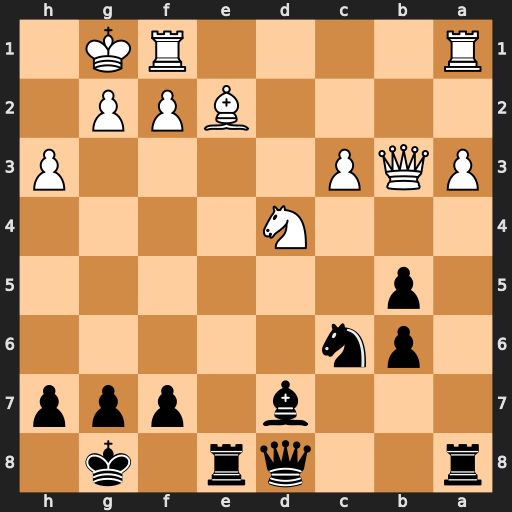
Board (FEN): r2qr1k1/3b1ppp/1pn5/1p6/3N4/PQP4P/4BPP1/R4RK1
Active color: b
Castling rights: -
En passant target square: -
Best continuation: Nxd4 cxd4 Rxe2